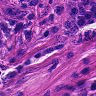
Metastatic tissue present: yes